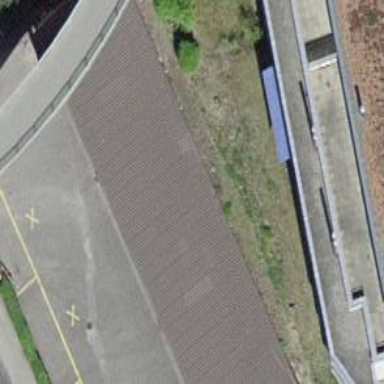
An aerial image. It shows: Group of garages.